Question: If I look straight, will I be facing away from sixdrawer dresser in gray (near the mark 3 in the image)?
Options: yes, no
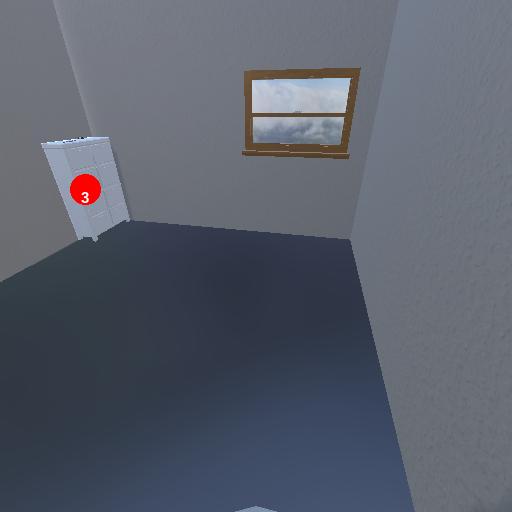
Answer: yes